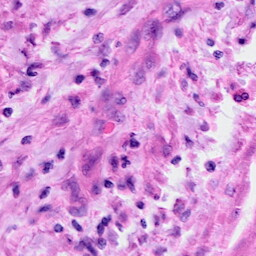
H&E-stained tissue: Cervix